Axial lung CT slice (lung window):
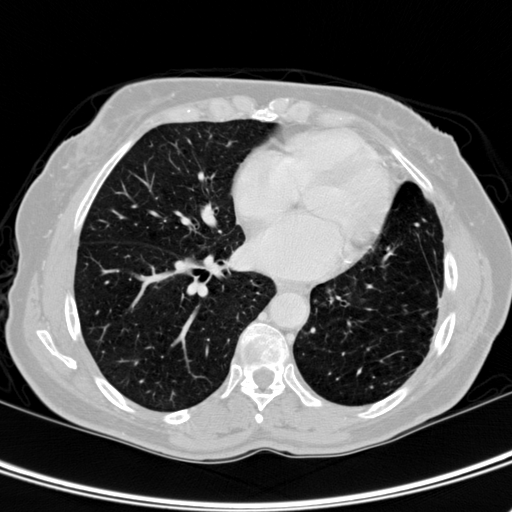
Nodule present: no